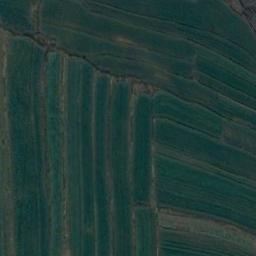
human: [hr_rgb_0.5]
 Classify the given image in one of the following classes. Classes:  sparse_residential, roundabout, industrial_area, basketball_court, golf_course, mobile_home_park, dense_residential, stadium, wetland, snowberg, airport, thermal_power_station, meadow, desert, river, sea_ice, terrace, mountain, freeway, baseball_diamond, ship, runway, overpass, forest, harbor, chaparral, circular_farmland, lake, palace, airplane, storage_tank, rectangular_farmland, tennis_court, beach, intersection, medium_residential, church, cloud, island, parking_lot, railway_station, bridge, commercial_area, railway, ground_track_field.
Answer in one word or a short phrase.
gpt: terrace